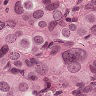
Metastatic tissue present: yes